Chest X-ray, PA view. Patient: 59 years old, sex F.
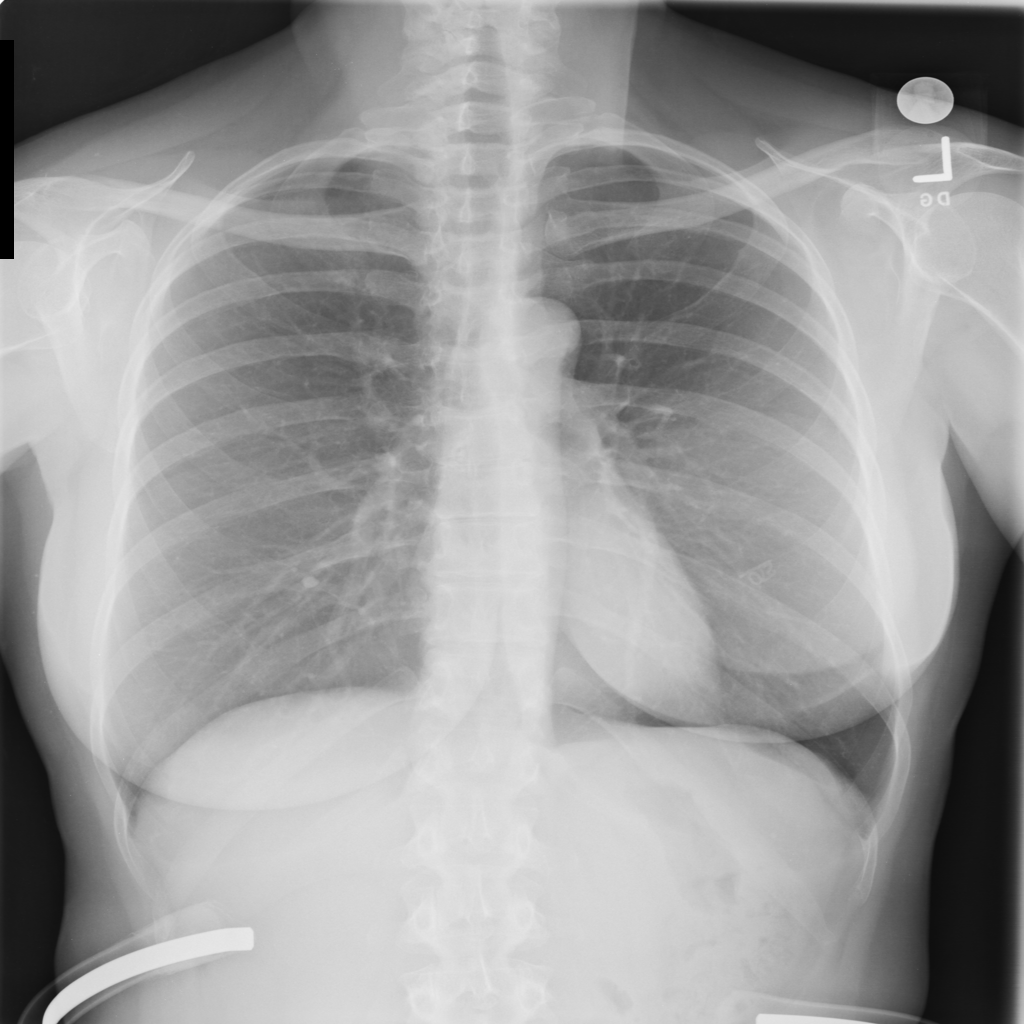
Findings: No Finding